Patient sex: M
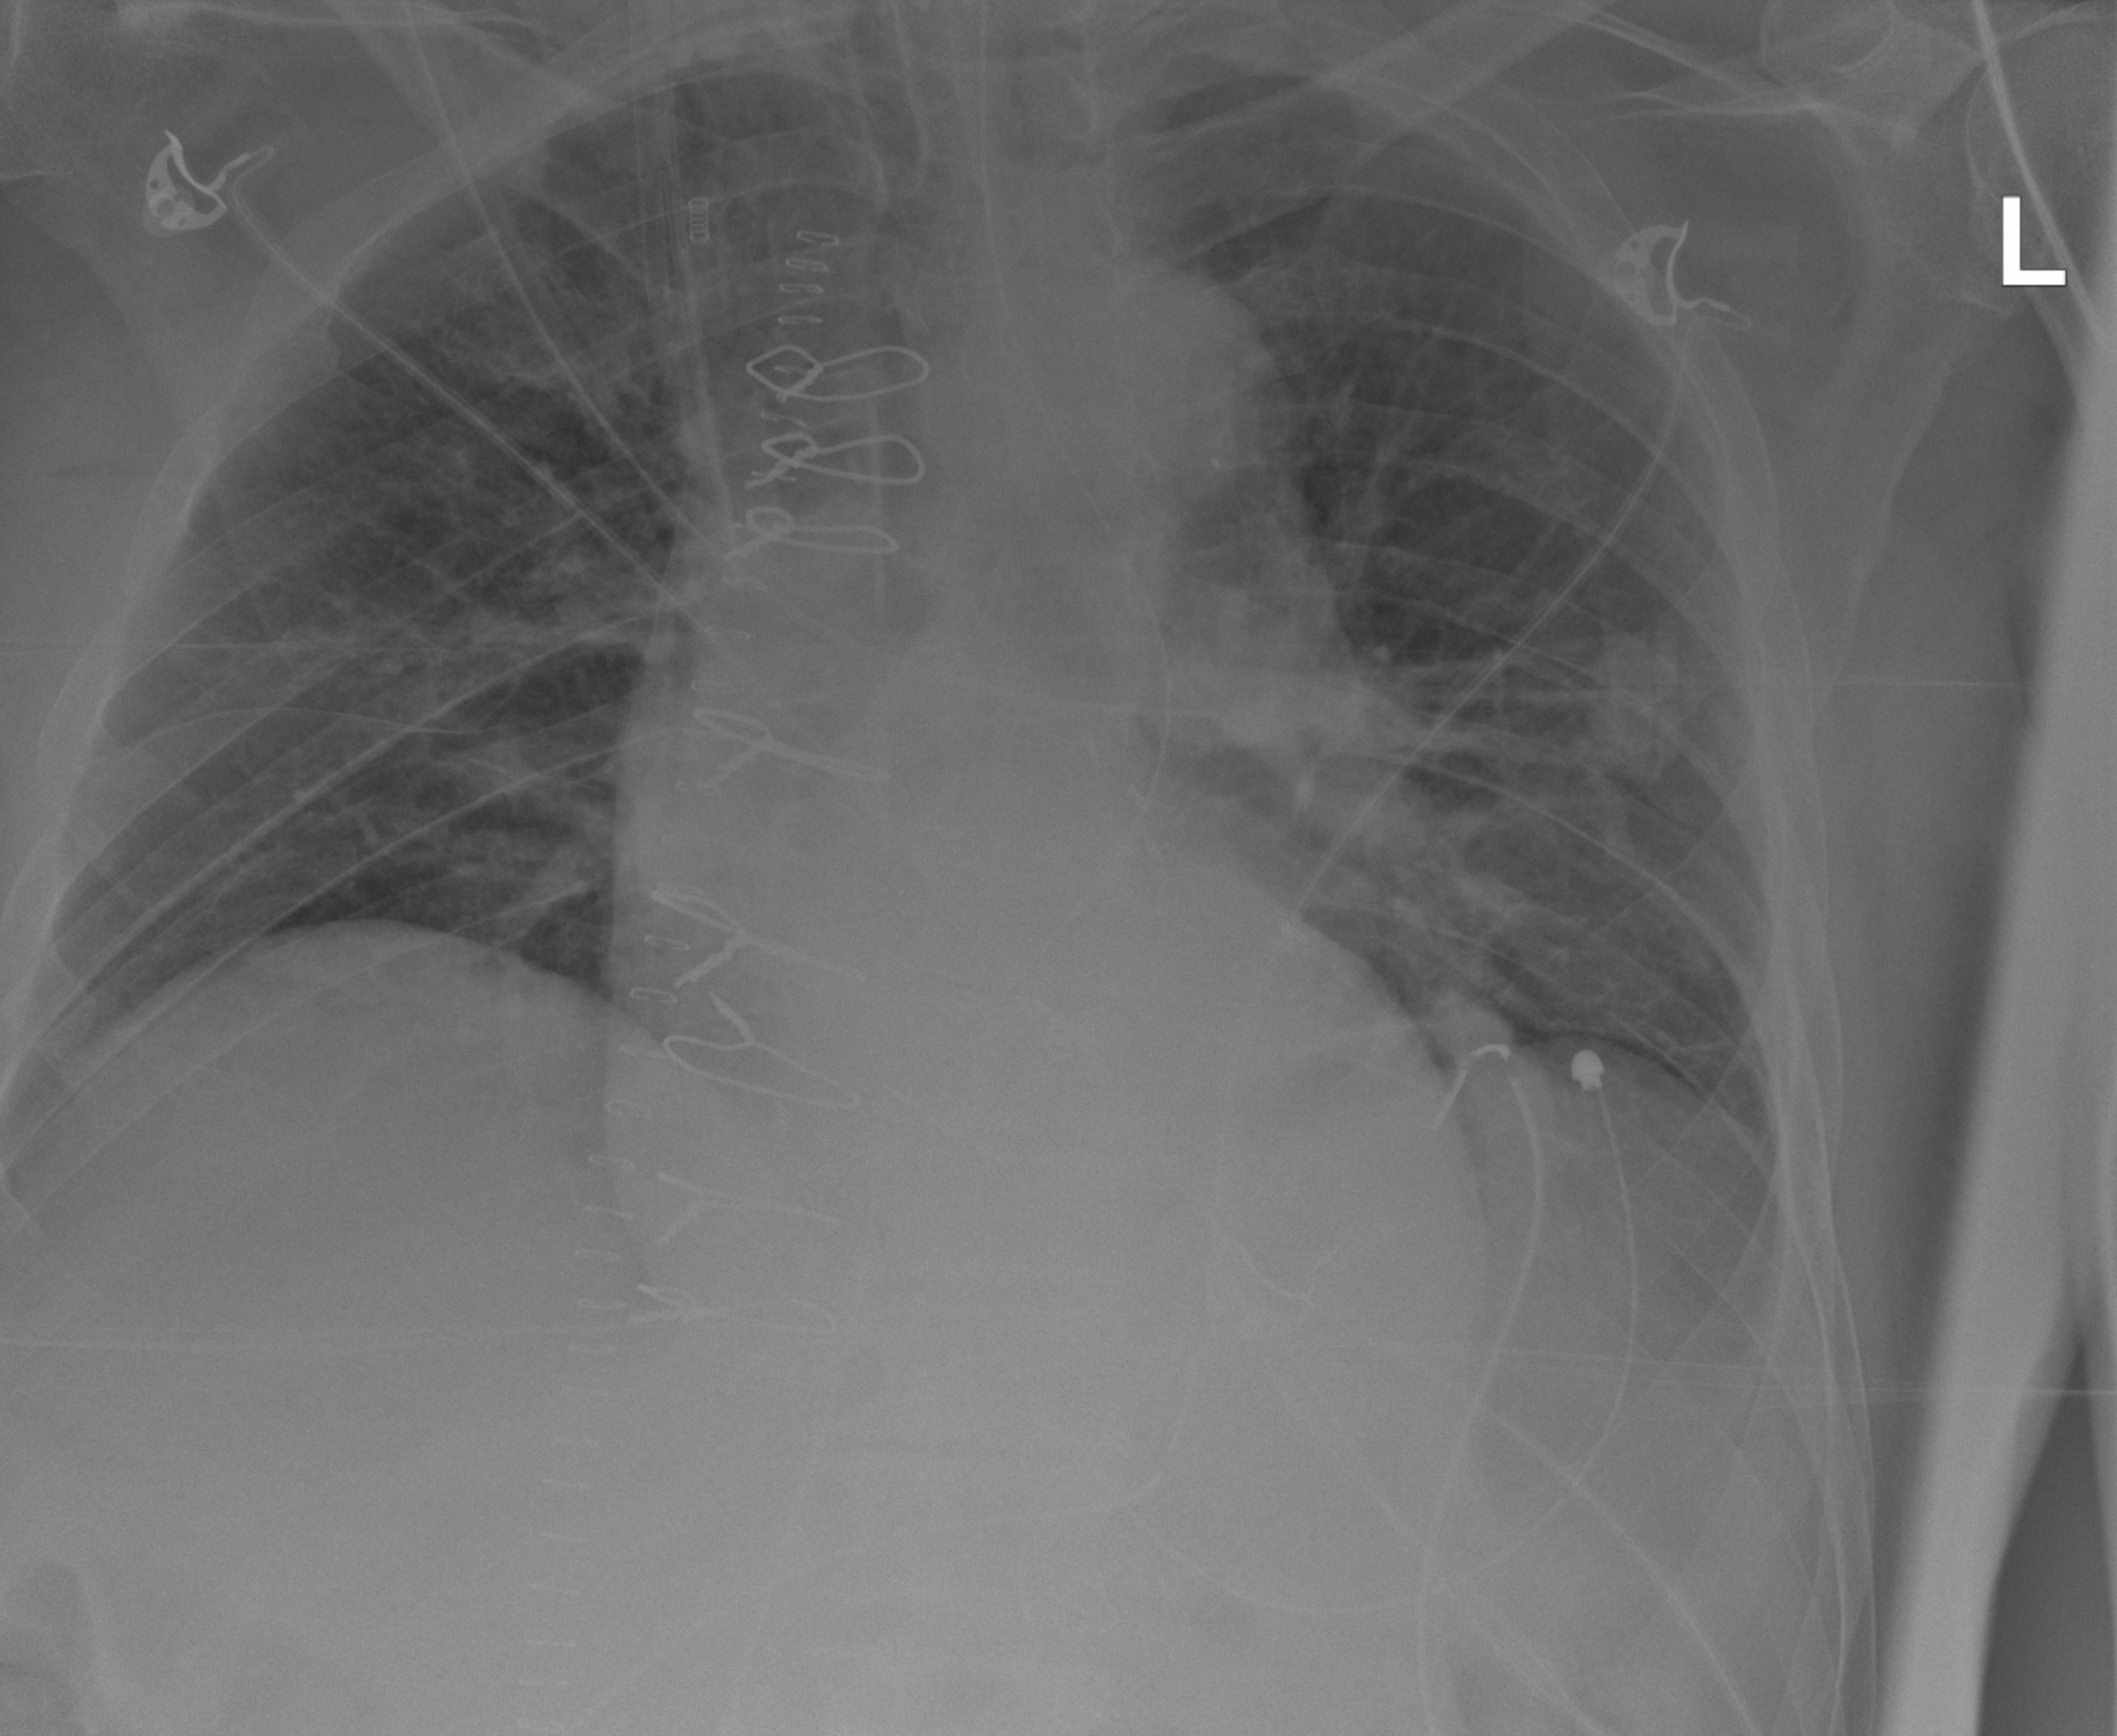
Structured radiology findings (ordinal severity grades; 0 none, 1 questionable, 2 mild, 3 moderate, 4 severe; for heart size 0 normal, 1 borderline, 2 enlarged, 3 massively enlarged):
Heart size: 2
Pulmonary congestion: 0
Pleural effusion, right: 0
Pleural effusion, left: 0
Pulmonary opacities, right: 0
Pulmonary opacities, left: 0
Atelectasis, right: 0
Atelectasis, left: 0